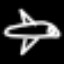
Label: airplane